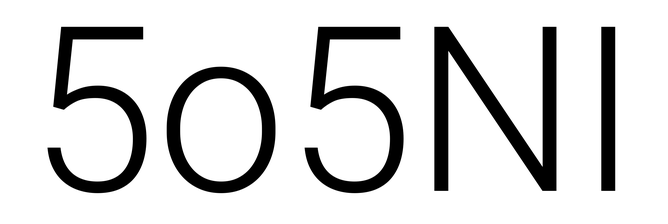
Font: Roboto_Light